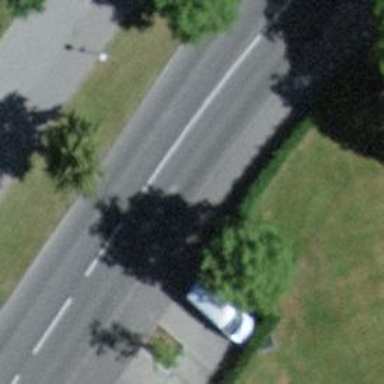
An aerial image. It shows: Primary highway with asphalt surface. There is sidewalk on the left side.